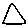
Label: triangle